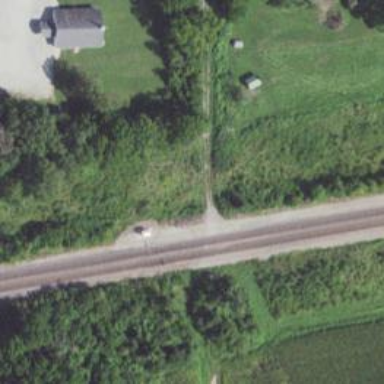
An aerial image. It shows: Level crossing along the railway.